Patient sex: M
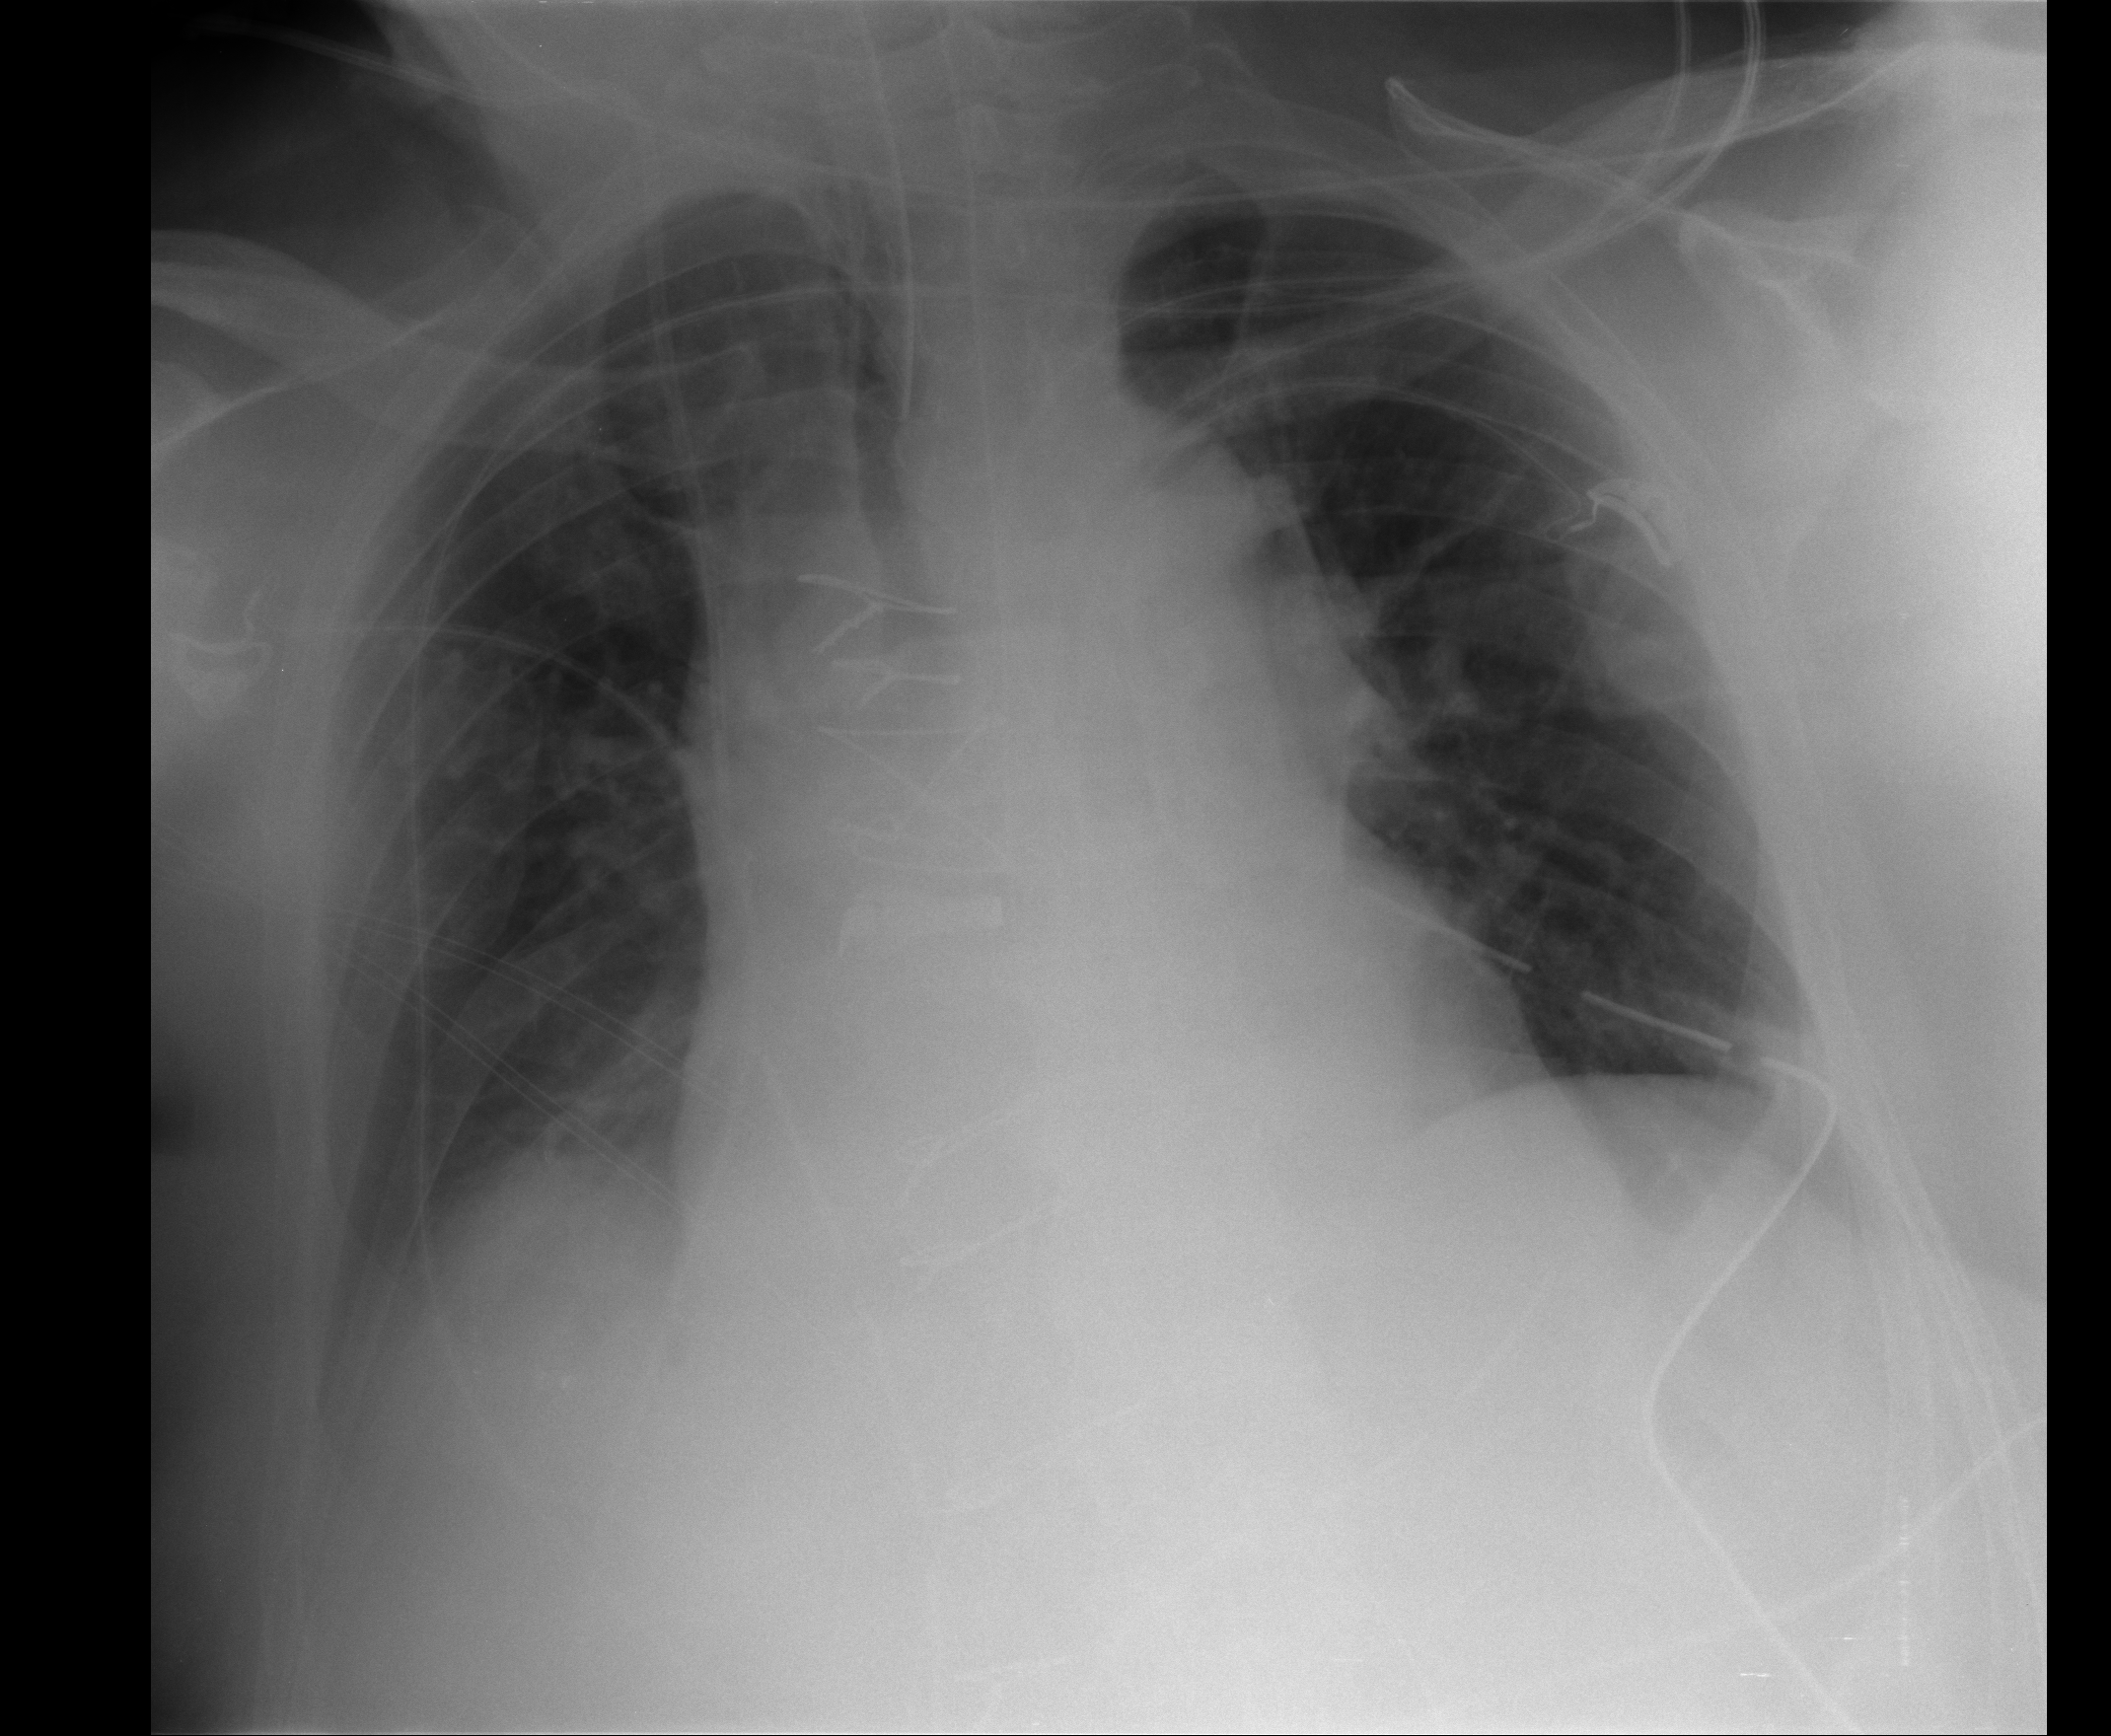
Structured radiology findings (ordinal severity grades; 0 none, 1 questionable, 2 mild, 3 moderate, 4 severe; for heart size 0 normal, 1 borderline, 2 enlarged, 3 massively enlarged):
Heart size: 2
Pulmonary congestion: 1
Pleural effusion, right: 1
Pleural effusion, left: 0
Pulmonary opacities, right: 0
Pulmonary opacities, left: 0
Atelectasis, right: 2
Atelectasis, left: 2